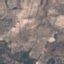
Land use / land cover: PermanentCrop